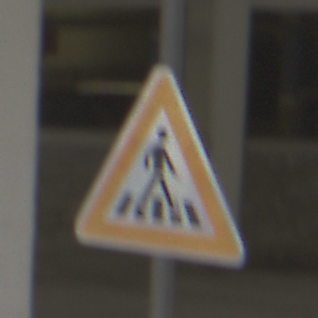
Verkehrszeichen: FussgaengerueberwegLinks
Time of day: Midday
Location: Roofed (Urban)
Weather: Overcast
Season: NotSpecified
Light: Artificial